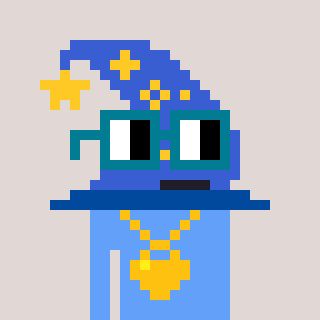
a pixel art character with square dark green glasses, a wizard hat-shaped head and a blue-colored body on a warm background